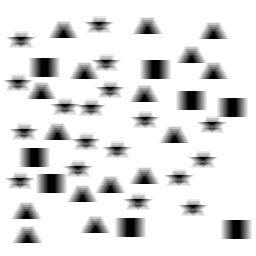
Squares: 8
Triangles: 16
Stars: 18
Total shapes: 42